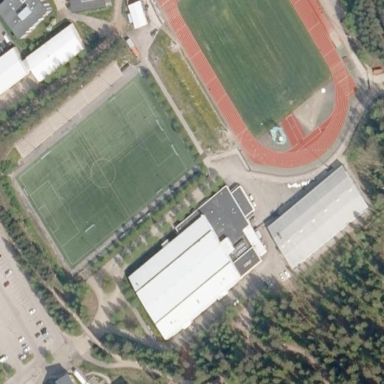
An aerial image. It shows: Artificial turf soccer pitch for leisure activities.